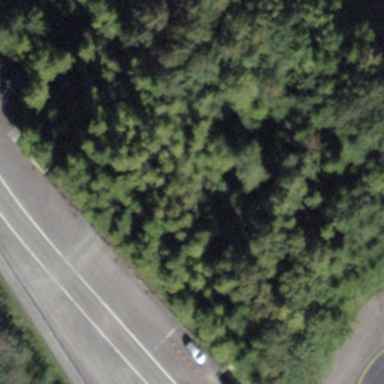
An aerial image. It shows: Forest area.